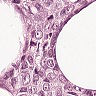
Metastatic tissue present: yes